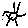
Label: sun